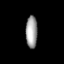
Tissue: lung
Cell type: Endothelial cells
Senescence score: 0.5806
Nuclear area (px): 371
Mean DAPI intensity: 156.663